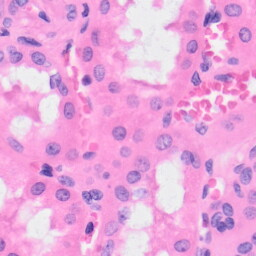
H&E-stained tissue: Kidney